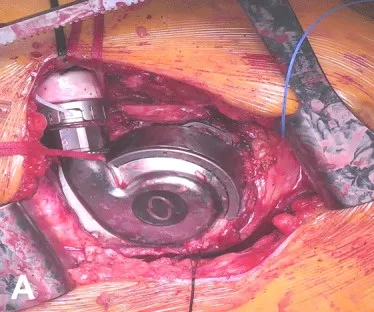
Implanted custom-made skirted synthetic plug. (A) HeartMate3 pump, bend relief and driveline exposed.
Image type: medical_photograph (other_medical_photograph)